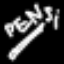
Label: pencil